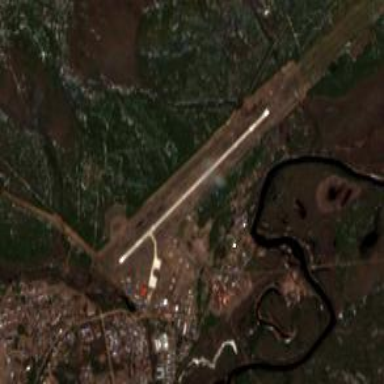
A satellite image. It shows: Public aerodrome with fence surrounding it.